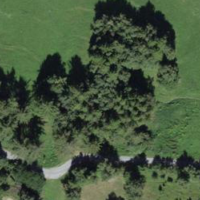
EUNIS habitat code: 41
Species observed at this site:
Odezia atrata